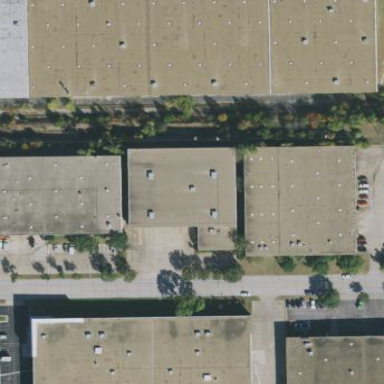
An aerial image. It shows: Warehouse.